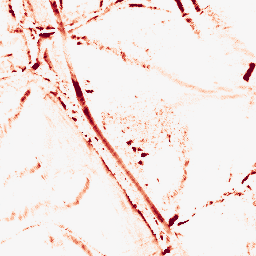
Category: morphological
Decomposition family: morphological_diamond
Decomposition parameters: operation: opening
radius: 5
Upsampling method: lanczos
Upsampling parameters: scale: 4
Upsampling scale: 4